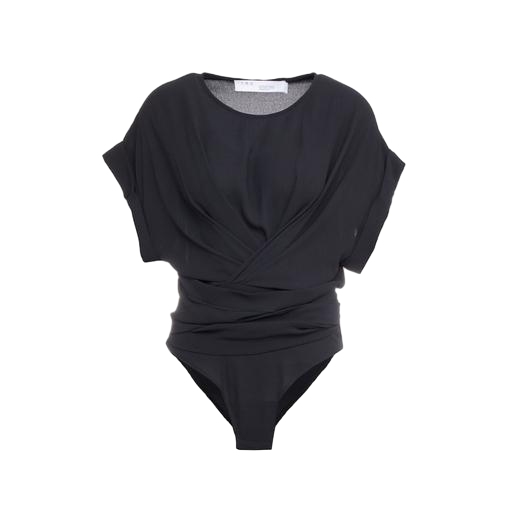
black mira cape-effect bodysuit, black eva twist top, black graham spencer top, white background